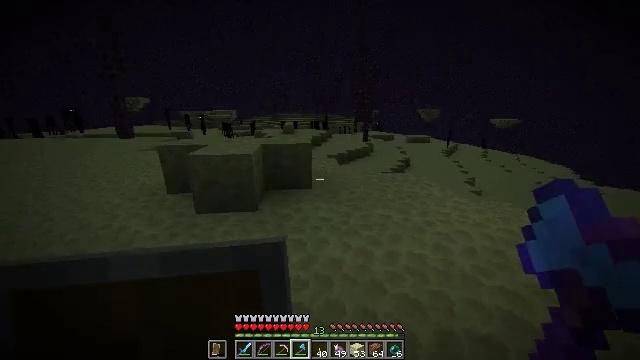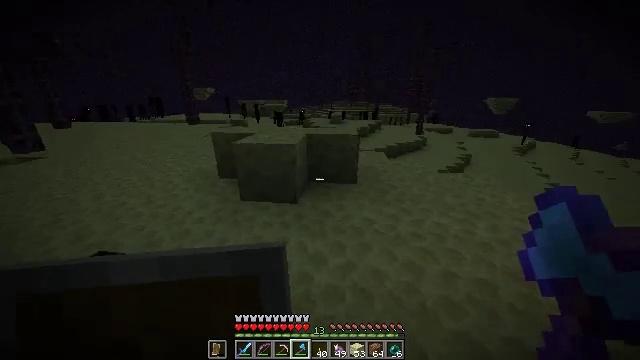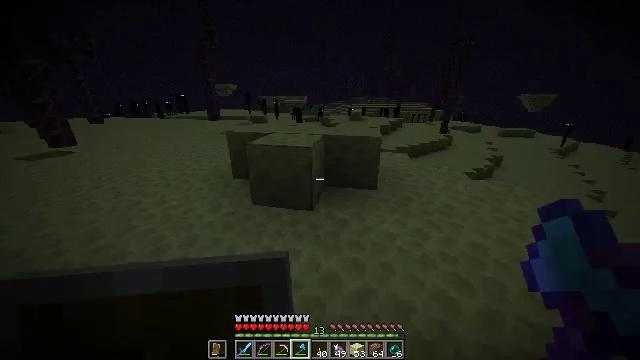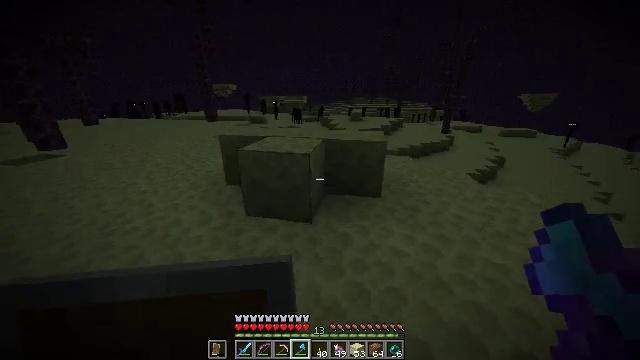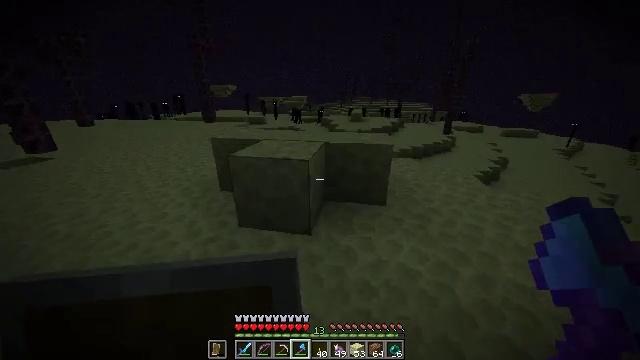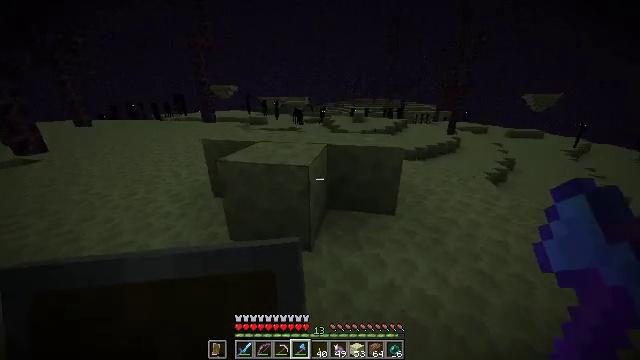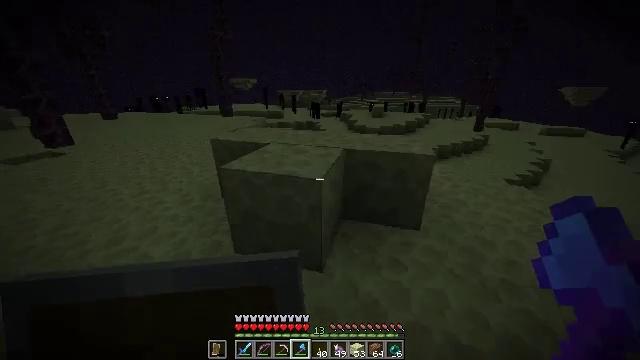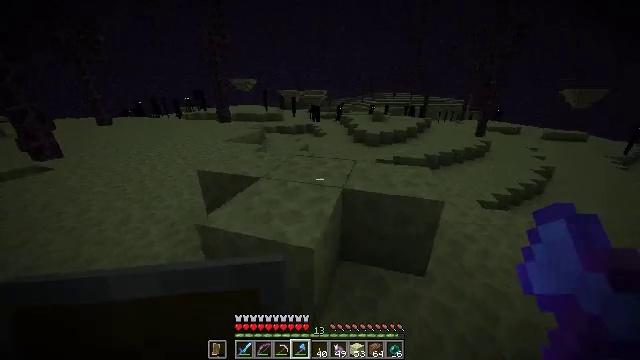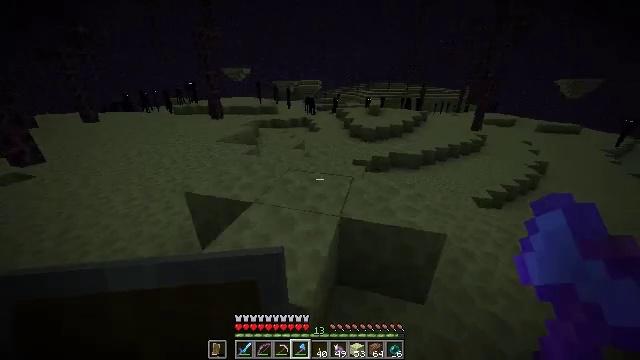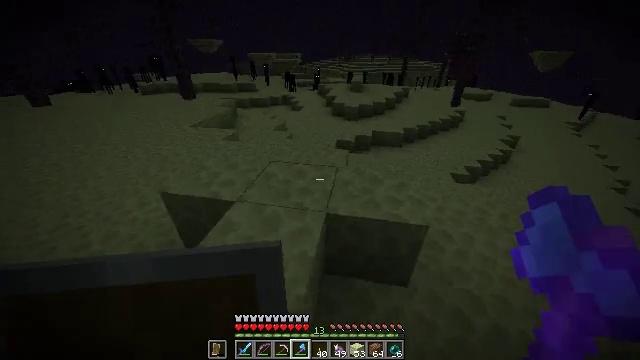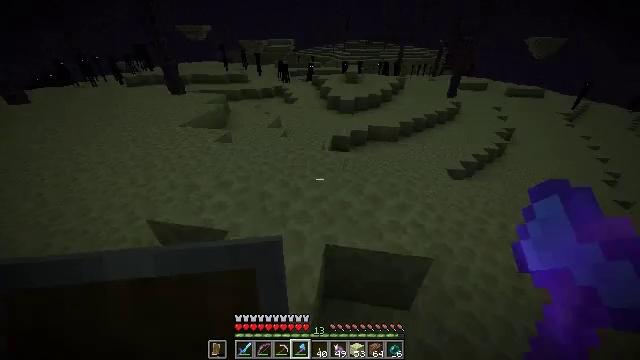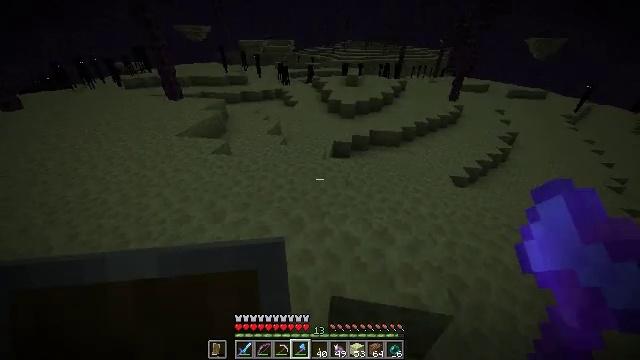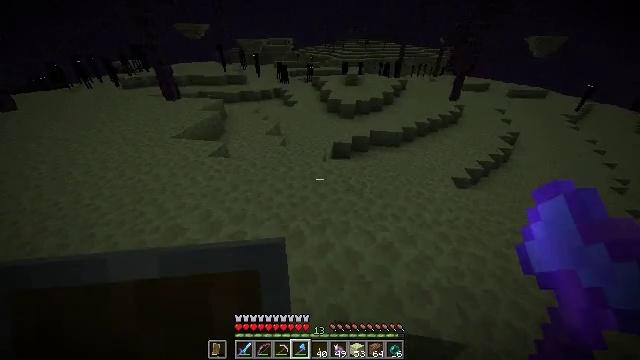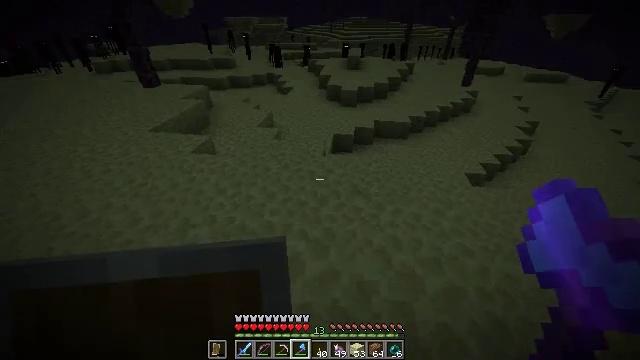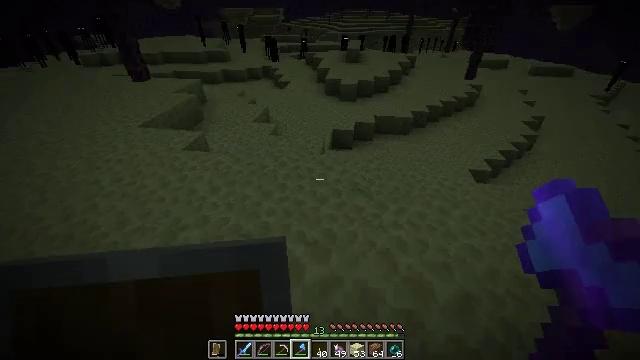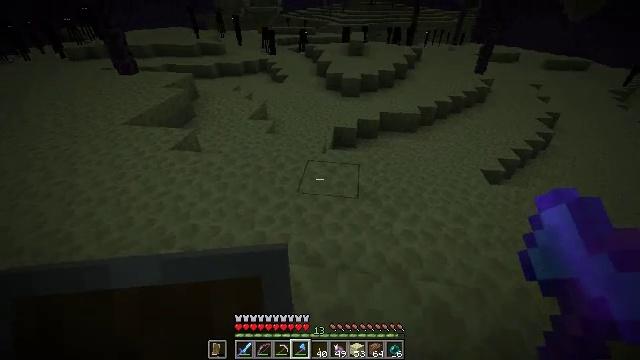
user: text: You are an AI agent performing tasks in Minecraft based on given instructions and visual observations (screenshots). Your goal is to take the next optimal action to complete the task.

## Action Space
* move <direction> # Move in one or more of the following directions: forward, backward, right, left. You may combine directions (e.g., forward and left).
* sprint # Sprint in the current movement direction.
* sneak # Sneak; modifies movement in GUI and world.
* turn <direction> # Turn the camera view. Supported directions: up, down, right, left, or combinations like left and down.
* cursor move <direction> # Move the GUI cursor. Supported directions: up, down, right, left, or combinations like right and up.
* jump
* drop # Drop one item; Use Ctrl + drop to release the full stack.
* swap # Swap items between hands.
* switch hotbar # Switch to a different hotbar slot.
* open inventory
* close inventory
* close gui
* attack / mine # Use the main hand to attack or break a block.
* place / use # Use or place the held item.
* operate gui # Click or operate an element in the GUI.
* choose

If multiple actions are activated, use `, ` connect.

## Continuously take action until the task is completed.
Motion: motion action
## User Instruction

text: Mine the end stone in the End dimension.
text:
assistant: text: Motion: move forward, turn left and down
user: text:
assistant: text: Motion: move forward, turn left
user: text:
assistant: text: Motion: move forward
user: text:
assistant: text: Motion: move forward
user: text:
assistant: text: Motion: move forward
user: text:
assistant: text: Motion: move forward, turn left and down
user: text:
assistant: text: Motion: move forward, jump
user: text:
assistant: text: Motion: move forward, turn right and down, jump
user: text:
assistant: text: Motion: move forward, turn right and down, jump
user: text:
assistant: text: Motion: move forward, turn right and down
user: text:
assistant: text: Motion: move forward
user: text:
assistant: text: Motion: no_op
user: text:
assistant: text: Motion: turn down
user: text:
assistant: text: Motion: move back
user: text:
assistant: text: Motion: move back
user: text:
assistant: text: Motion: move back
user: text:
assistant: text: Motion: move back
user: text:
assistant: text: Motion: move back
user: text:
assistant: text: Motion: switch to hotbar 4
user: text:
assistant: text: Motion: switch to hotbar 4
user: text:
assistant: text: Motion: turn down, switch to hotbar 4
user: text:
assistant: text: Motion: turn left and down
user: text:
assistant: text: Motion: no_op
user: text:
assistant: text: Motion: no_op
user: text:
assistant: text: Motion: no_op
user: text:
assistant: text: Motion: switch to hotbar 3
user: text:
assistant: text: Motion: turn down, switch to hotbar 3
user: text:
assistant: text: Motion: turn down, switch to hotbar 3
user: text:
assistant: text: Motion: turn left and down
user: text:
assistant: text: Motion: move back, turn left and down